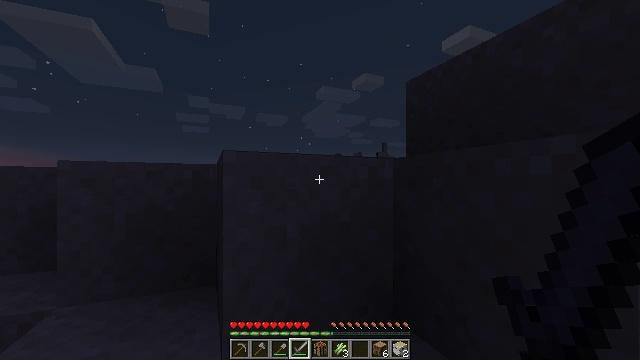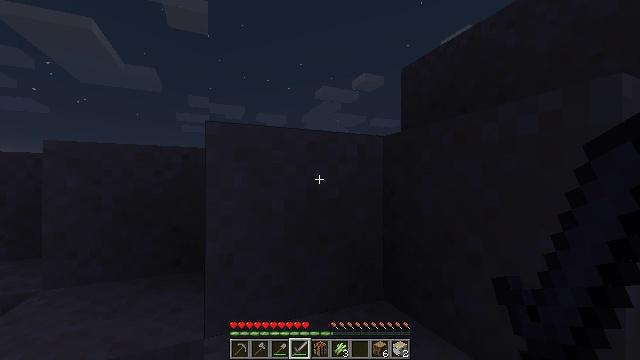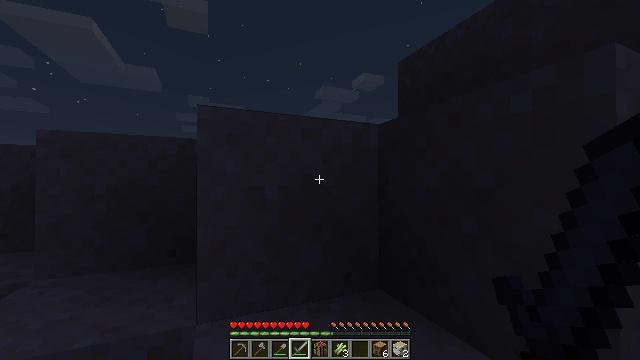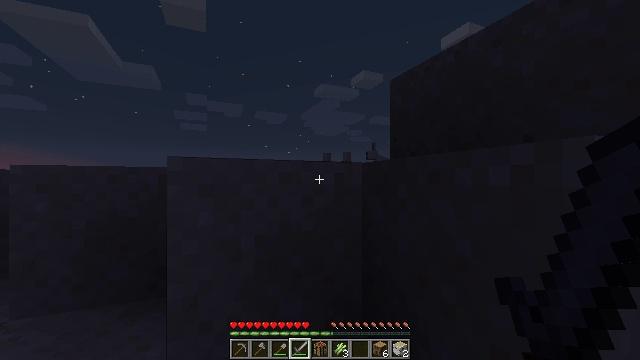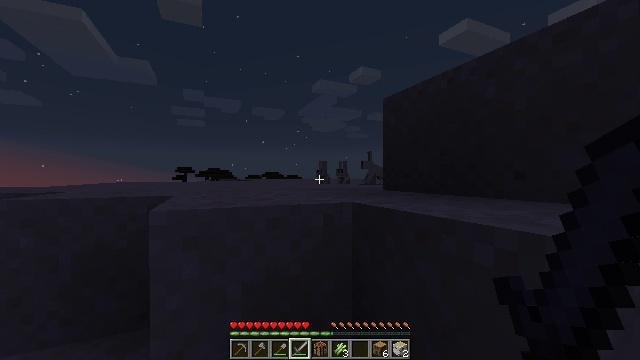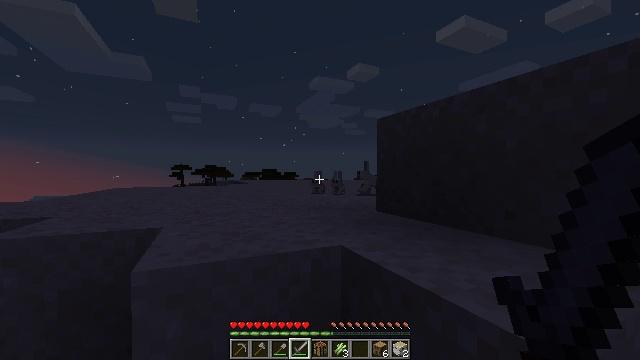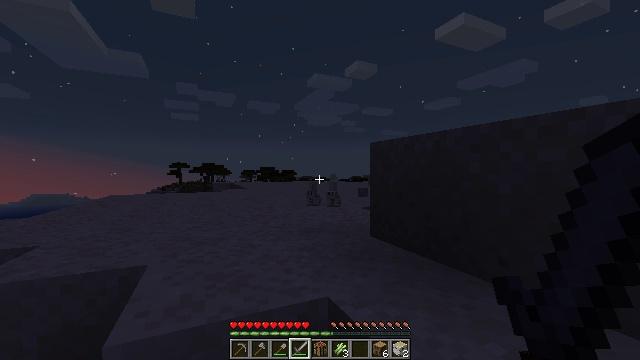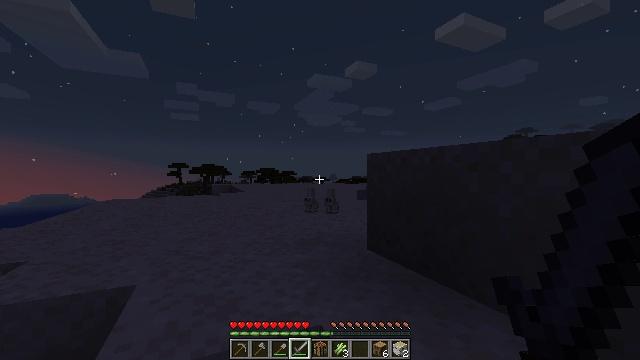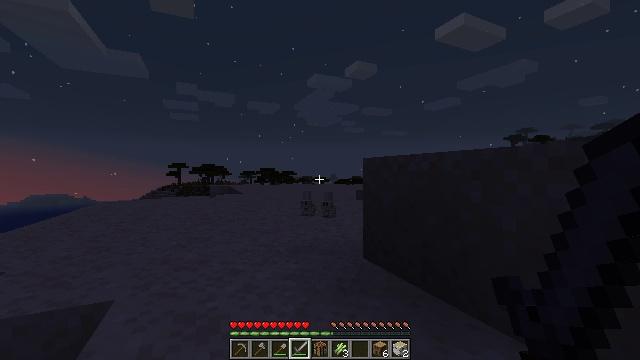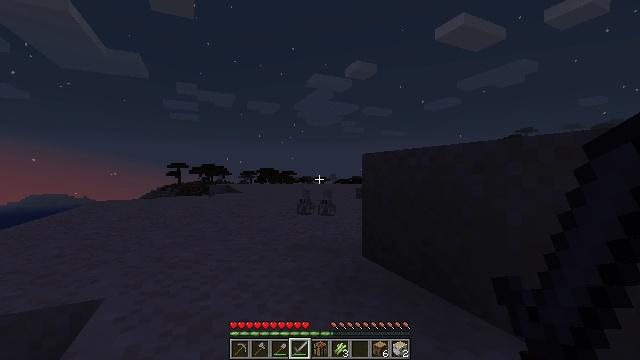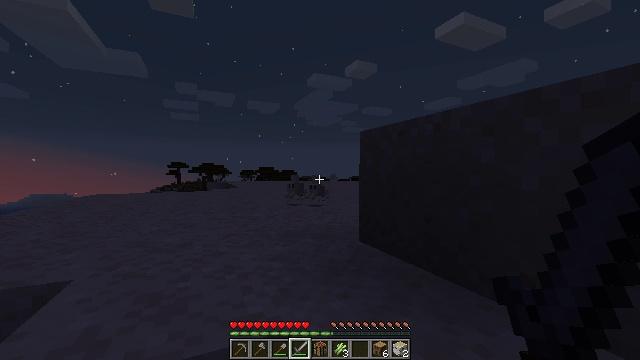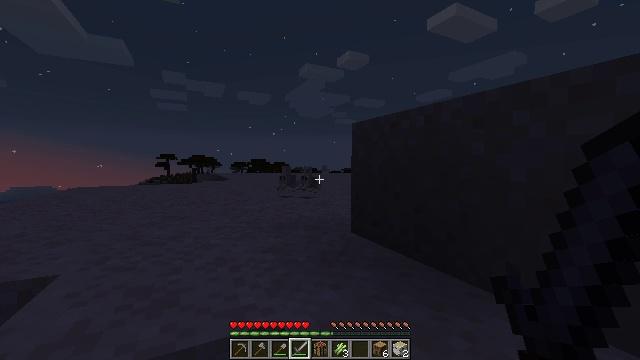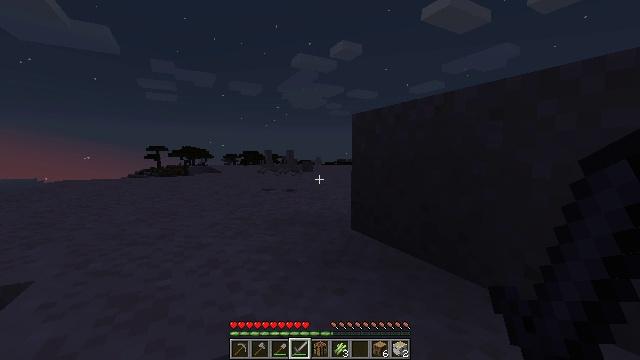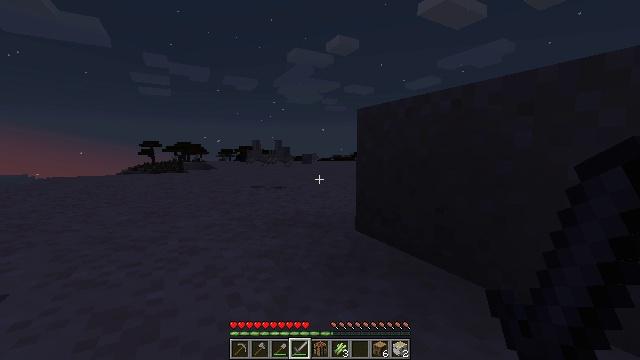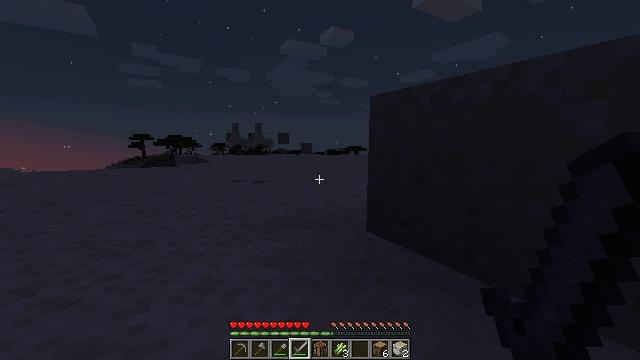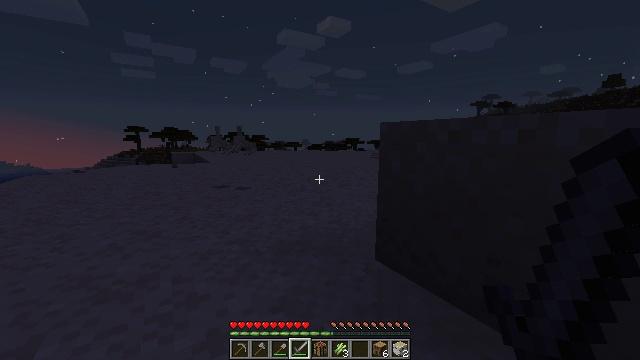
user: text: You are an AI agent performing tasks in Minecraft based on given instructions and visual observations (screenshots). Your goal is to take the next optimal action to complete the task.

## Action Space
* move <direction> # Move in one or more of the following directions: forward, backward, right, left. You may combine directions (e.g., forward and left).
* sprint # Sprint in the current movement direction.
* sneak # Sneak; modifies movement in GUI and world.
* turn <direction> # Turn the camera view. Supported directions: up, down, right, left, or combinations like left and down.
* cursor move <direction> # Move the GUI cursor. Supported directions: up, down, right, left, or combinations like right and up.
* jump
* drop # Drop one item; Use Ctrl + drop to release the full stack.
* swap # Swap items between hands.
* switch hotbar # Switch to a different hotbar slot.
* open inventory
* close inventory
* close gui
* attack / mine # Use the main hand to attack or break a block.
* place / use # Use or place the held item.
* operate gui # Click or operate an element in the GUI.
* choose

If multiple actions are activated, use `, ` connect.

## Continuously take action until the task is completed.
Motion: motion action
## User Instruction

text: Harvest the cactus plant.
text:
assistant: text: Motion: move forward, jump
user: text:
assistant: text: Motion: move forward, jump
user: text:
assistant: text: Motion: move forward, jump
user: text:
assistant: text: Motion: move forward
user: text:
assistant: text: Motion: move forward
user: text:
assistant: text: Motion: move forward
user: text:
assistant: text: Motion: move forward, jump
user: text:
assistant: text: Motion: move forward, jump
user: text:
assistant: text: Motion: move forward, jump
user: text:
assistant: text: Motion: move forward, jump
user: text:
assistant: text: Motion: move forward, turn right and down, jump
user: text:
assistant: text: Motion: move forward, turn right and down
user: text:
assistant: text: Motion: move forward
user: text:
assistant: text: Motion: move forward, turn right and down
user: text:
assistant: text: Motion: move forward, turn down, jump
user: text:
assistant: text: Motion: move forward, jump
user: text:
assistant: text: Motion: move forward, jump
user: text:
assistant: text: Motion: move forward, jump
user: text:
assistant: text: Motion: move forward
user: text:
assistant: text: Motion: move forward
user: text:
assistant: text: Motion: move forward
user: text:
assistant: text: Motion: move forward
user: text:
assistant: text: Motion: move forward, turn left and down
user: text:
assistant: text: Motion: move forward and move left, turn left and down
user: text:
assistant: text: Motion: move forward and move left, turn left
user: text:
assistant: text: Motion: move forward and move left, turn left and down
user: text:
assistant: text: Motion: move forward and move left, turn left
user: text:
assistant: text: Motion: move forward and move left
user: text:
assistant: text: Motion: move forward
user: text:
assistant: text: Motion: move forward